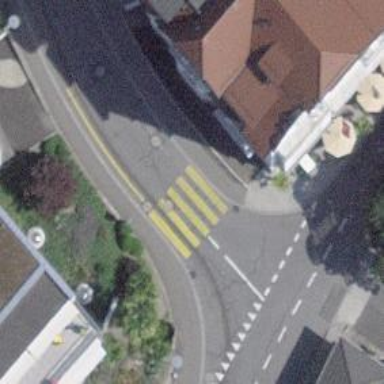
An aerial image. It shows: Uncontrolled zebra crossing with zebra markings.